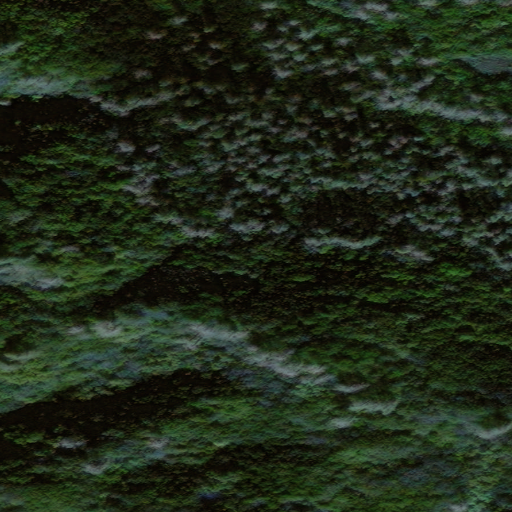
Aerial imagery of island in Alaska named Bear Island containing only unknown